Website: ulta-beauty
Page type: address-validator
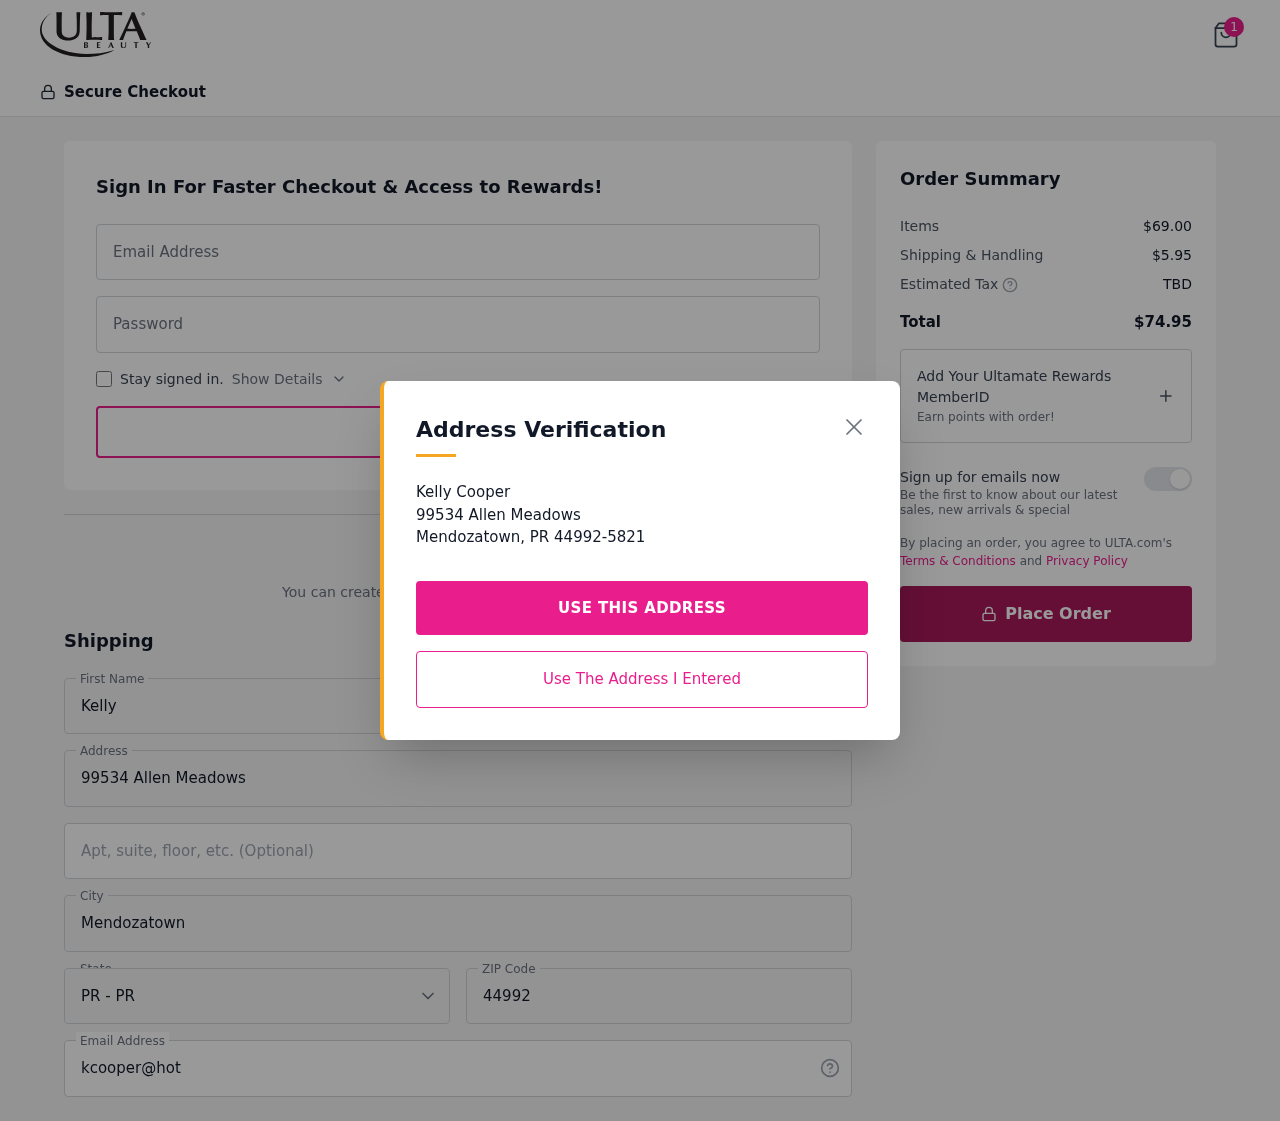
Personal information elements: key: PII_CITY
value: Mendozatown
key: PII_EMAIL
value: kcooper@hotmail.com
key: PII_FIRSTNAME
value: Kelly
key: PII_LASTNAME
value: Cooper
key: PII_POSTCODE
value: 44992
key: PII_STATE_ABBR
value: PR
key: PII_STREET
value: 99534 Allen Meadows
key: PII_STREET2
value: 99534 Allen Meadows
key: PII_FULLNAME2
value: Kelly Cooper
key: PII_CITY2
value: Mendozatown
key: PII_STATE_ABBR2
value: PR
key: PII_POSTCODE_FULL
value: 44992
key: PII_POSTCODE_EXT
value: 5821
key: PII_POSTCODE_NUMERIC
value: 44992
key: PII_POSTCODE_EXT_NUMERIC
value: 5821
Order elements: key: ORDER_NUM_ITEMS
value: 1
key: ORDER_SUBTOTAL
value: $69.00
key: ORDER_SHIPPING_COST
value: $5.95
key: ORDER_TOTAL
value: $74.95